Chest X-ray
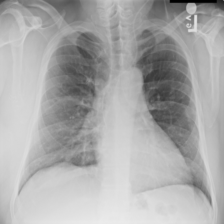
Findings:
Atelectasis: negative
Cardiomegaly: negative
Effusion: negative
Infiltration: negative
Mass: negative
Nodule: negative
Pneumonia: negative
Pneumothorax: negative
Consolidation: negative
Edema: negative
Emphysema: negative
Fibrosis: negative
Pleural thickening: negative
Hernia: negative